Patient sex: M
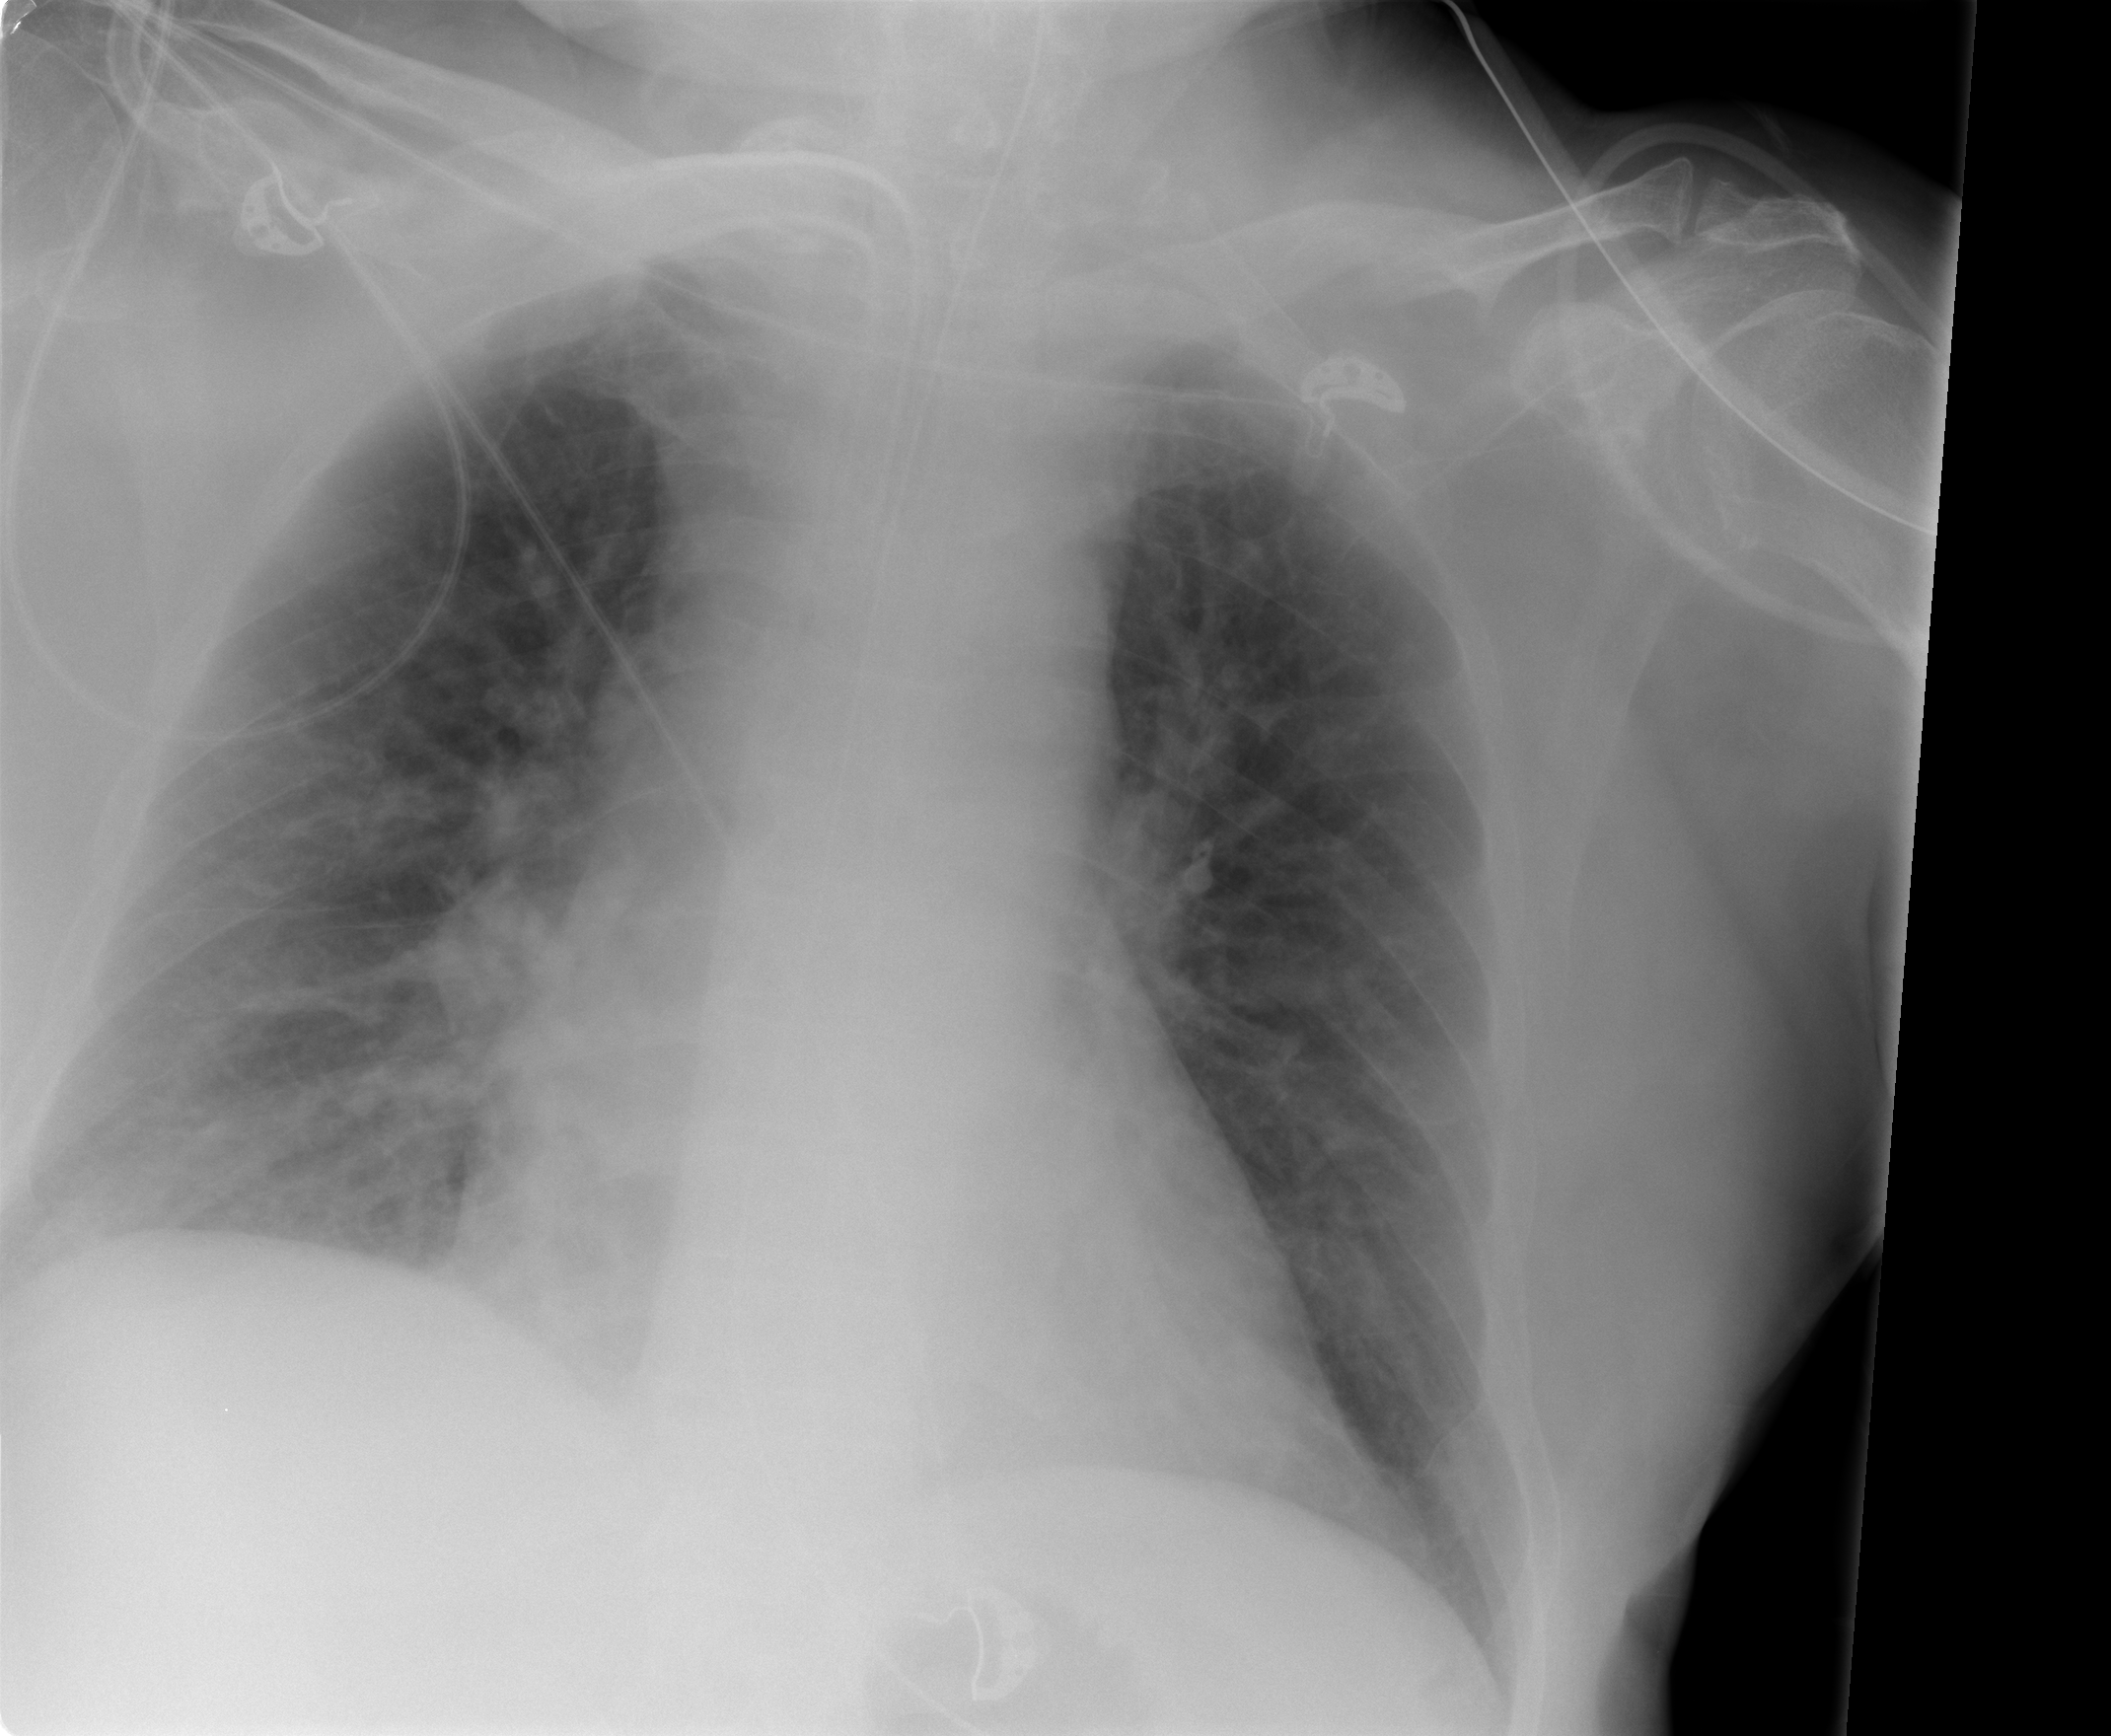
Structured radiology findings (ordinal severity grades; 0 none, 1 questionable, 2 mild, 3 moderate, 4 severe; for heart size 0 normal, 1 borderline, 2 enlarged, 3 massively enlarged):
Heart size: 0
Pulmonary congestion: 0
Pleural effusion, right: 0
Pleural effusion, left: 0
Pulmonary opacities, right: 2
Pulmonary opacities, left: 0
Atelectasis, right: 1
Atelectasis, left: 0